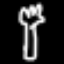
Label: fork